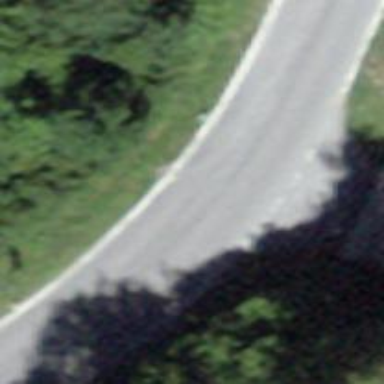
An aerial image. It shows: Tertiary road.